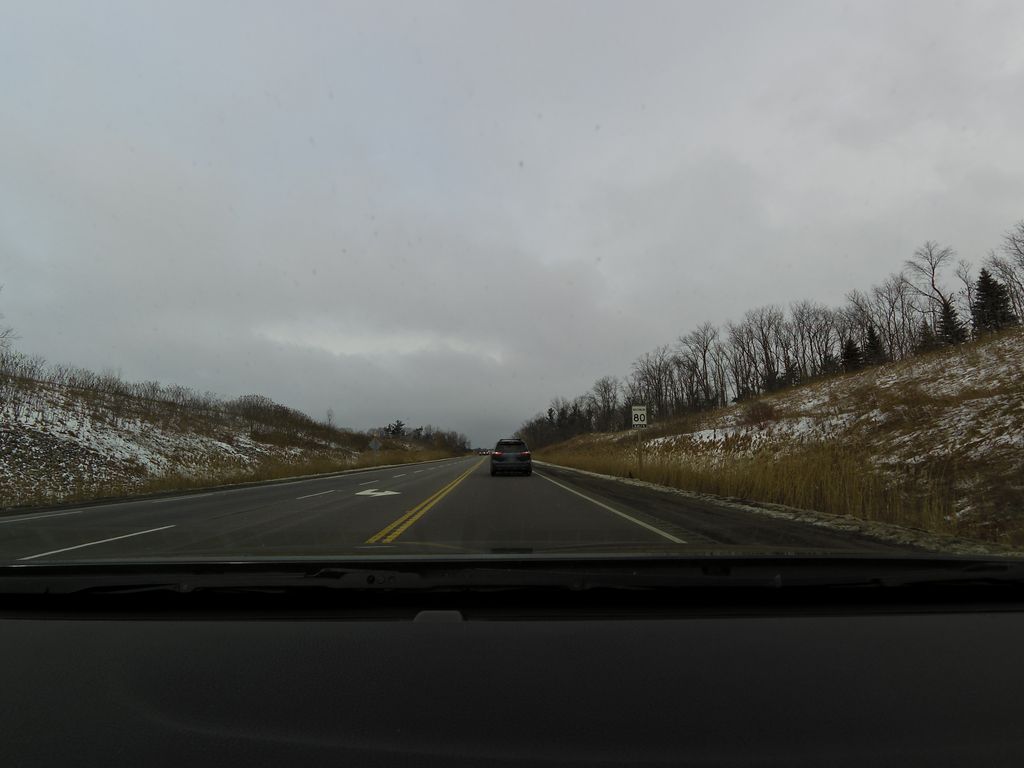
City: hamilton